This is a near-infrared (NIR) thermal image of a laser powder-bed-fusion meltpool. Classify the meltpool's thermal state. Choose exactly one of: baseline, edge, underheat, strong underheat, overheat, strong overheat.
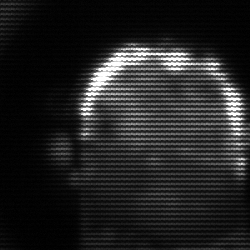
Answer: strong underheat